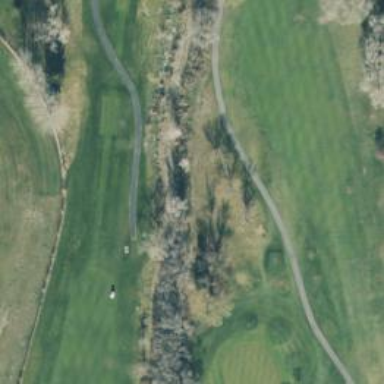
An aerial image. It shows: Path for golf carts.